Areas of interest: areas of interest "Kunming Railways Bureau Hostel"
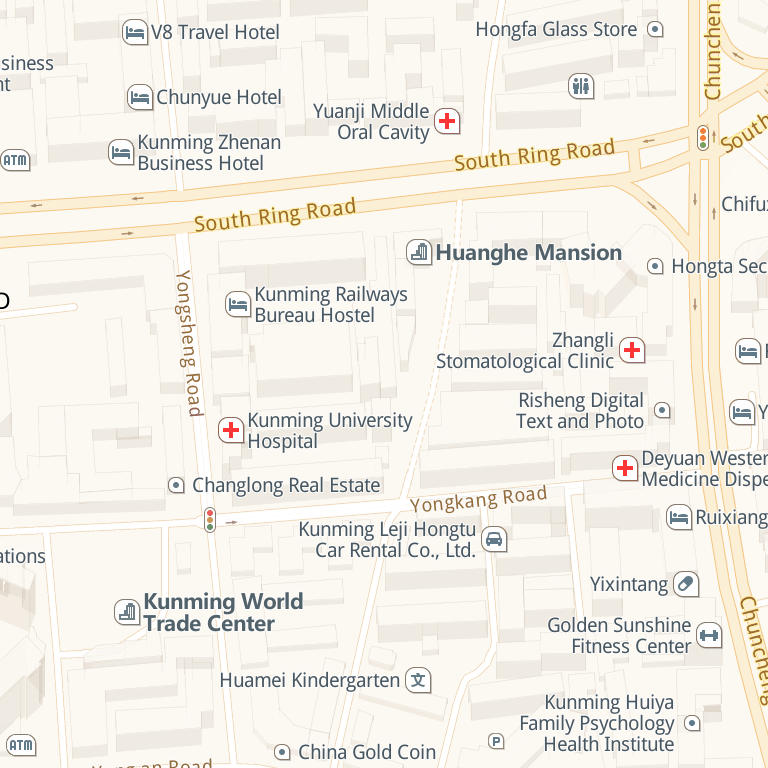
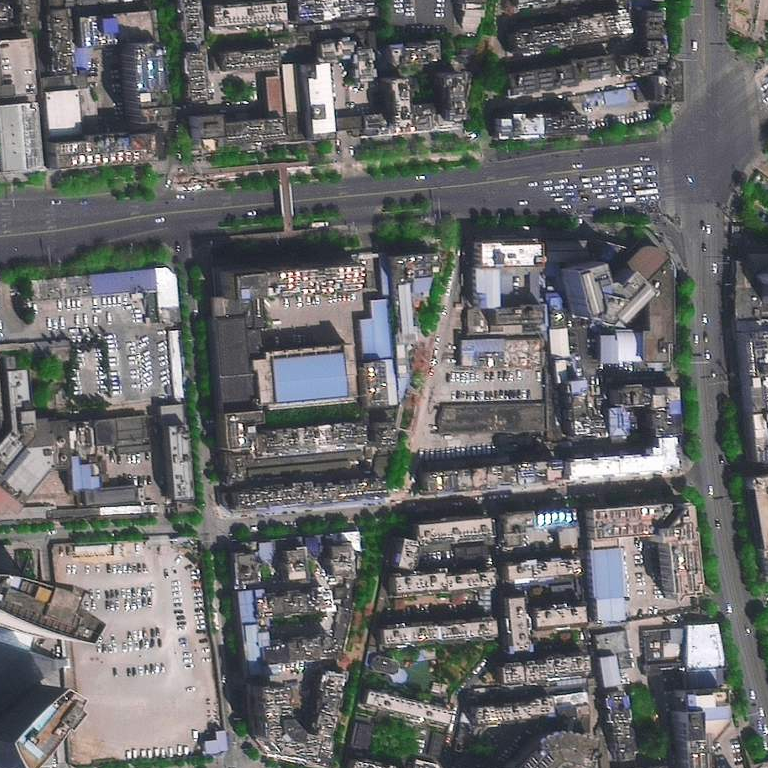